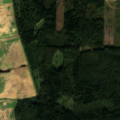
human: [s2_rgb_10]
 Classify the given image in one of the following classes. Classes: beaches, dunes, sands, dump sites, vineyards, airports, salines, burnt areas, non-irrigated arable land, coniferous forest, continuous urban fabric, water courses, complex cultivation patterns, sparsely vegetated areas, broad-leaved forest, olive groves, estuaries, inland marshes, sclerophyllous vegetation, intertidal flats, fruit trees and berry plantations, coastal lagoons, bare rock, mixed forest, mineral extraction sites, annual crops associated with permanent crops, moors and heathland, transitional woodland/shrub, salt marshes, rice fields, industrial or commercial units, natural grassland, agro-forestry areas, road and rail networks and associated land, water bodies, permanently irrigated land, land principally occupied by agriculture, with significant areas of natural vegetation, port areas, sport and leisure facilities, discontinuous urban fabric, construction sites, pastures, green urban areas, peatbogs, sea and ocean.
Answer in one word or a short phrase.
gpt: non-irrigated arable land, coniferous forest, mixed forest